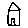
Label: house